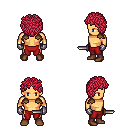
a pixel art fantasy rpg character, male body template, human, tanned skin, leather shoulder armor, red pants, ruby red curly afro hairstyle, metal gloves, brown shoes, dagger, four views (front, back, left, right), 2x2 character sprite sheet, small pixel art, hard edges, no anti-aliasing